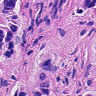
Metastatic tissue present: yes